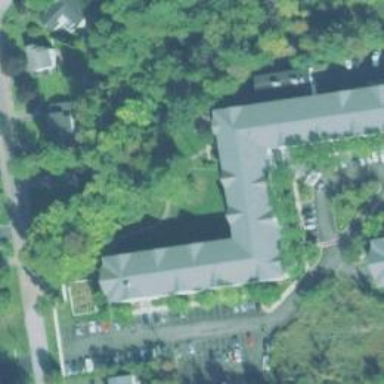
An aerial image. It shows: Building.